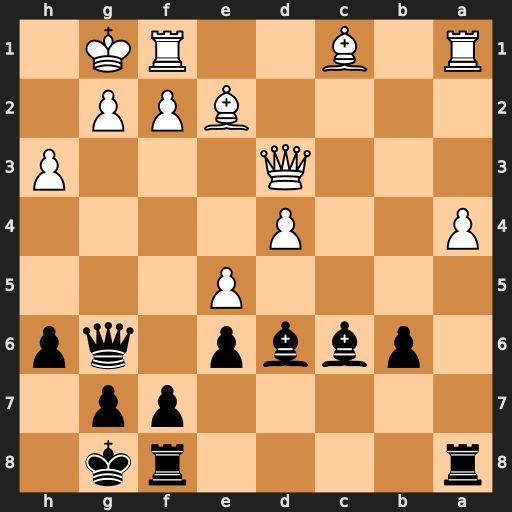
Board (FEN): r4rk1/5pp1/1pbbp1qp/4P3/P2P4/3Q3P/4BPP1/R1B2RK1
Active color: b
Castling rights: -
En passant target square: -
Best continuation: Qxg2#